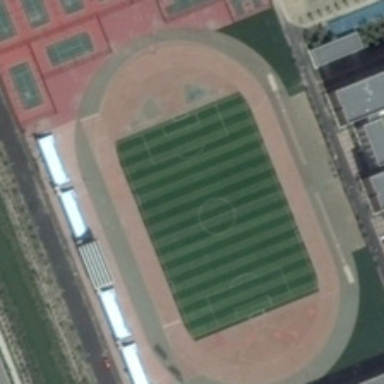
Several buildings are near a playground with some tennis courts and basketball fields .